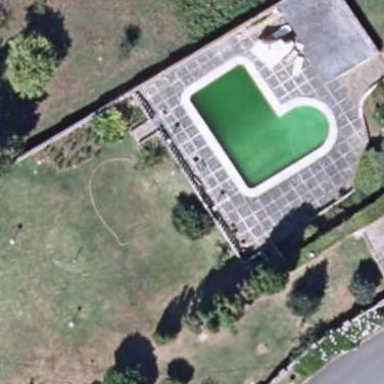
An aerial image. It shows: Swimming pool located in leisure land.